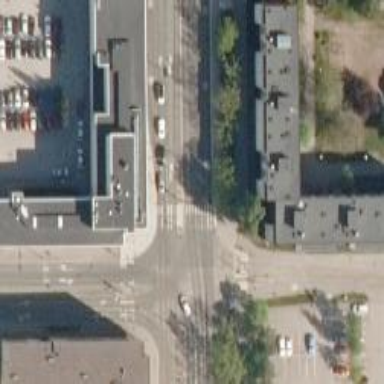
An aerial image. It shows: Asphalt cycleway with crossing.